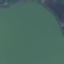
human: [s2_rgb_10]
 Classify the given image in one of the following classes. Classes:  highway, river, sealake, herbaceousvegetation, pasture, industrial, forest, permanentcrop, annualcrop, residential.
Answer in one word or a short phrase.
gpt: SeaLake